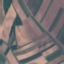
Label: PermanentCrop